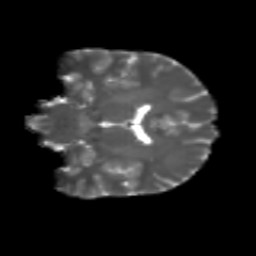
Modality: T2w
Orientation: coronal
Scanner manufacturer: siemens
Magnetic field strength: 3 T
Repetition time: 4.16 s
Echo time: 0.0806 s